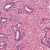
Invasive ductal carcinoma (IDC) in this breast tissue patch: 1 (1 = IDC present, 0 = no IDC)